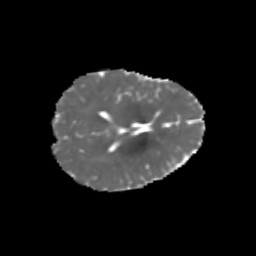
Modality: MD
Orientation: axial
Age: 6
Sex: female
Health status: healthy